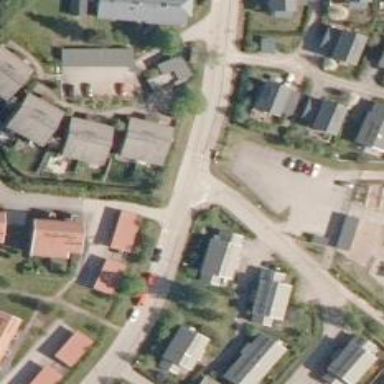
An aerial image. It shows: Uncontrolled crossing on the road.